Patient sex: F
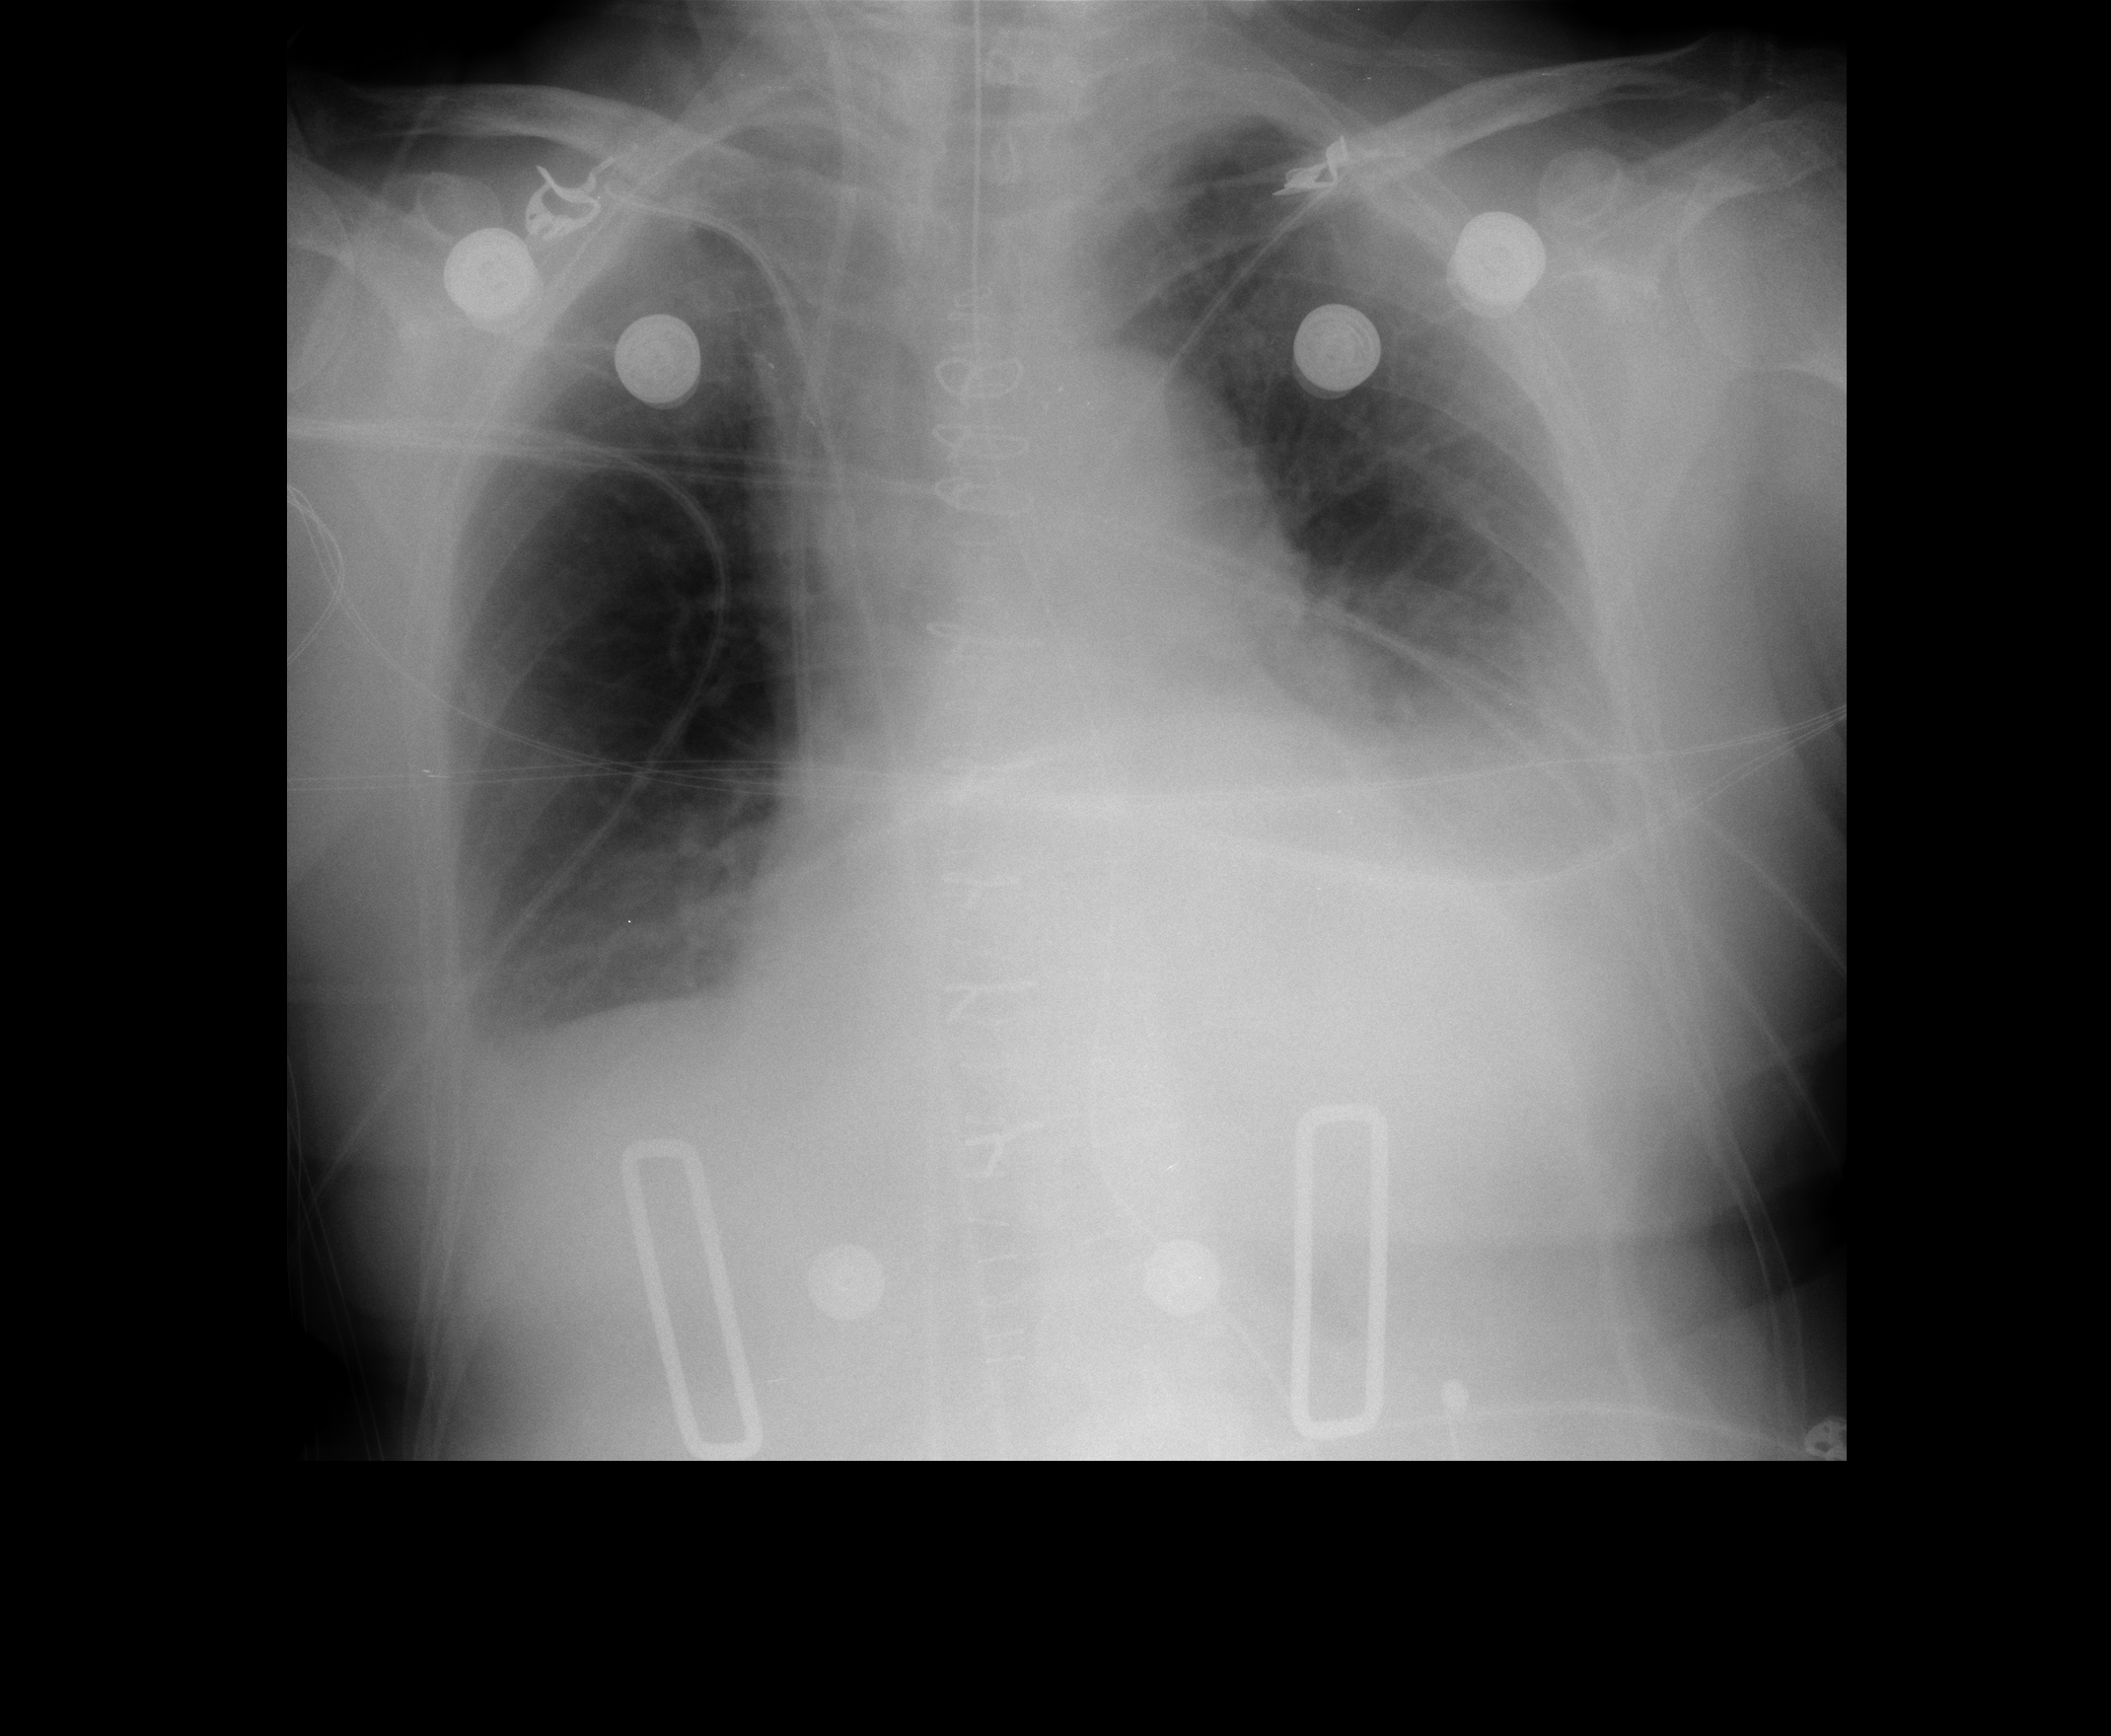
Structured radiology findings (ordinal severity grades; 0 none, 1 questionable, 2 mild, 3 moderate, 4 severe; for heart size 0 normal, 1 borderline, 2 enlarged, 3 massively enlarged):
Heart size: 2
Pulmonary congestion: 0
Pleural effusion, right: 0
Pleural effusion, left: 2
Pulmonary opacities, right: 0
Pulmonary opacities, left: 0
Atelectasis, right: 0
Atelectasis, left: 2